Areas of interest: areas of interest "School"
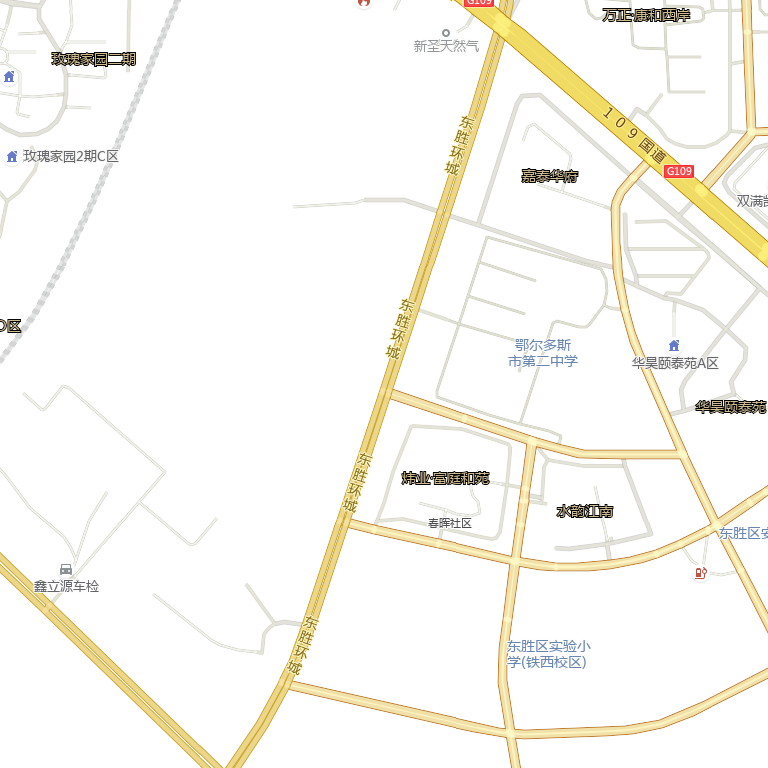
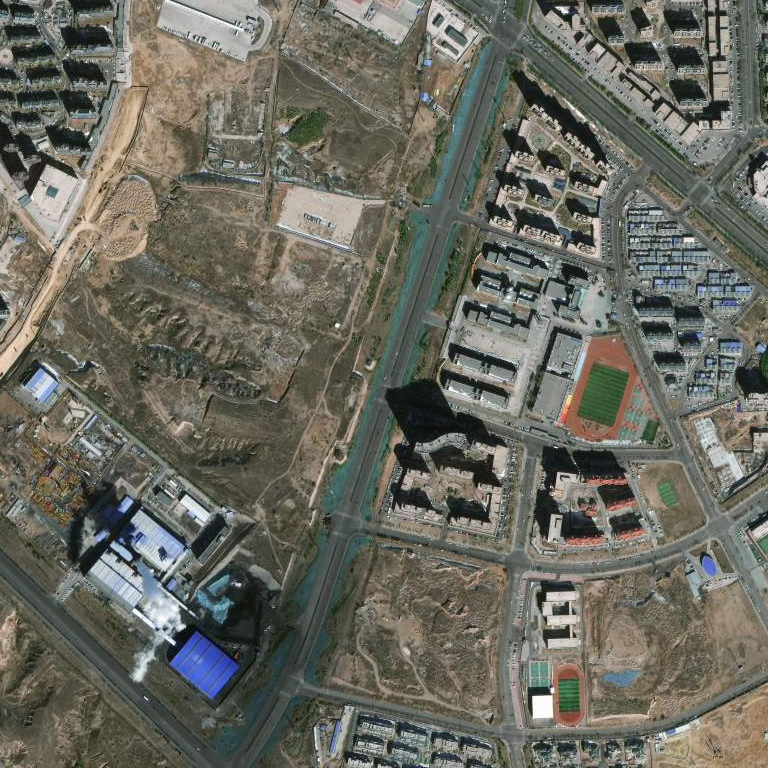